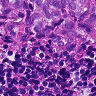
Metastatic tissue present: yes